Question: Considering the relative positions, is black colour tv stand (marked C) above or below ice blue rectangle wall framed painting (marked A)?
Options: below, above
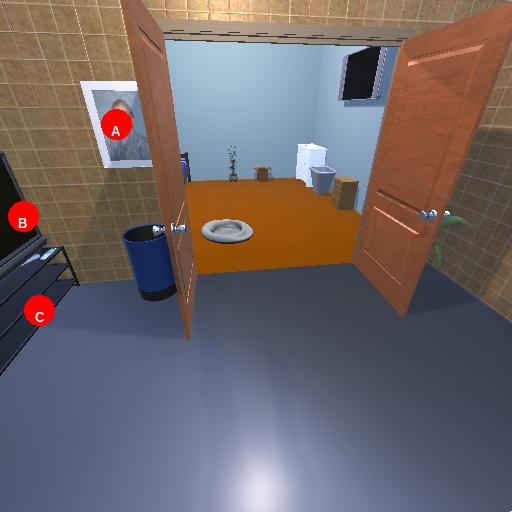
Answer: below